Question: I want to ask one question, should I use ListView inside ListView item? Or I should redesign and remake my idea?
Example of ListView, but should be with couple sub items:

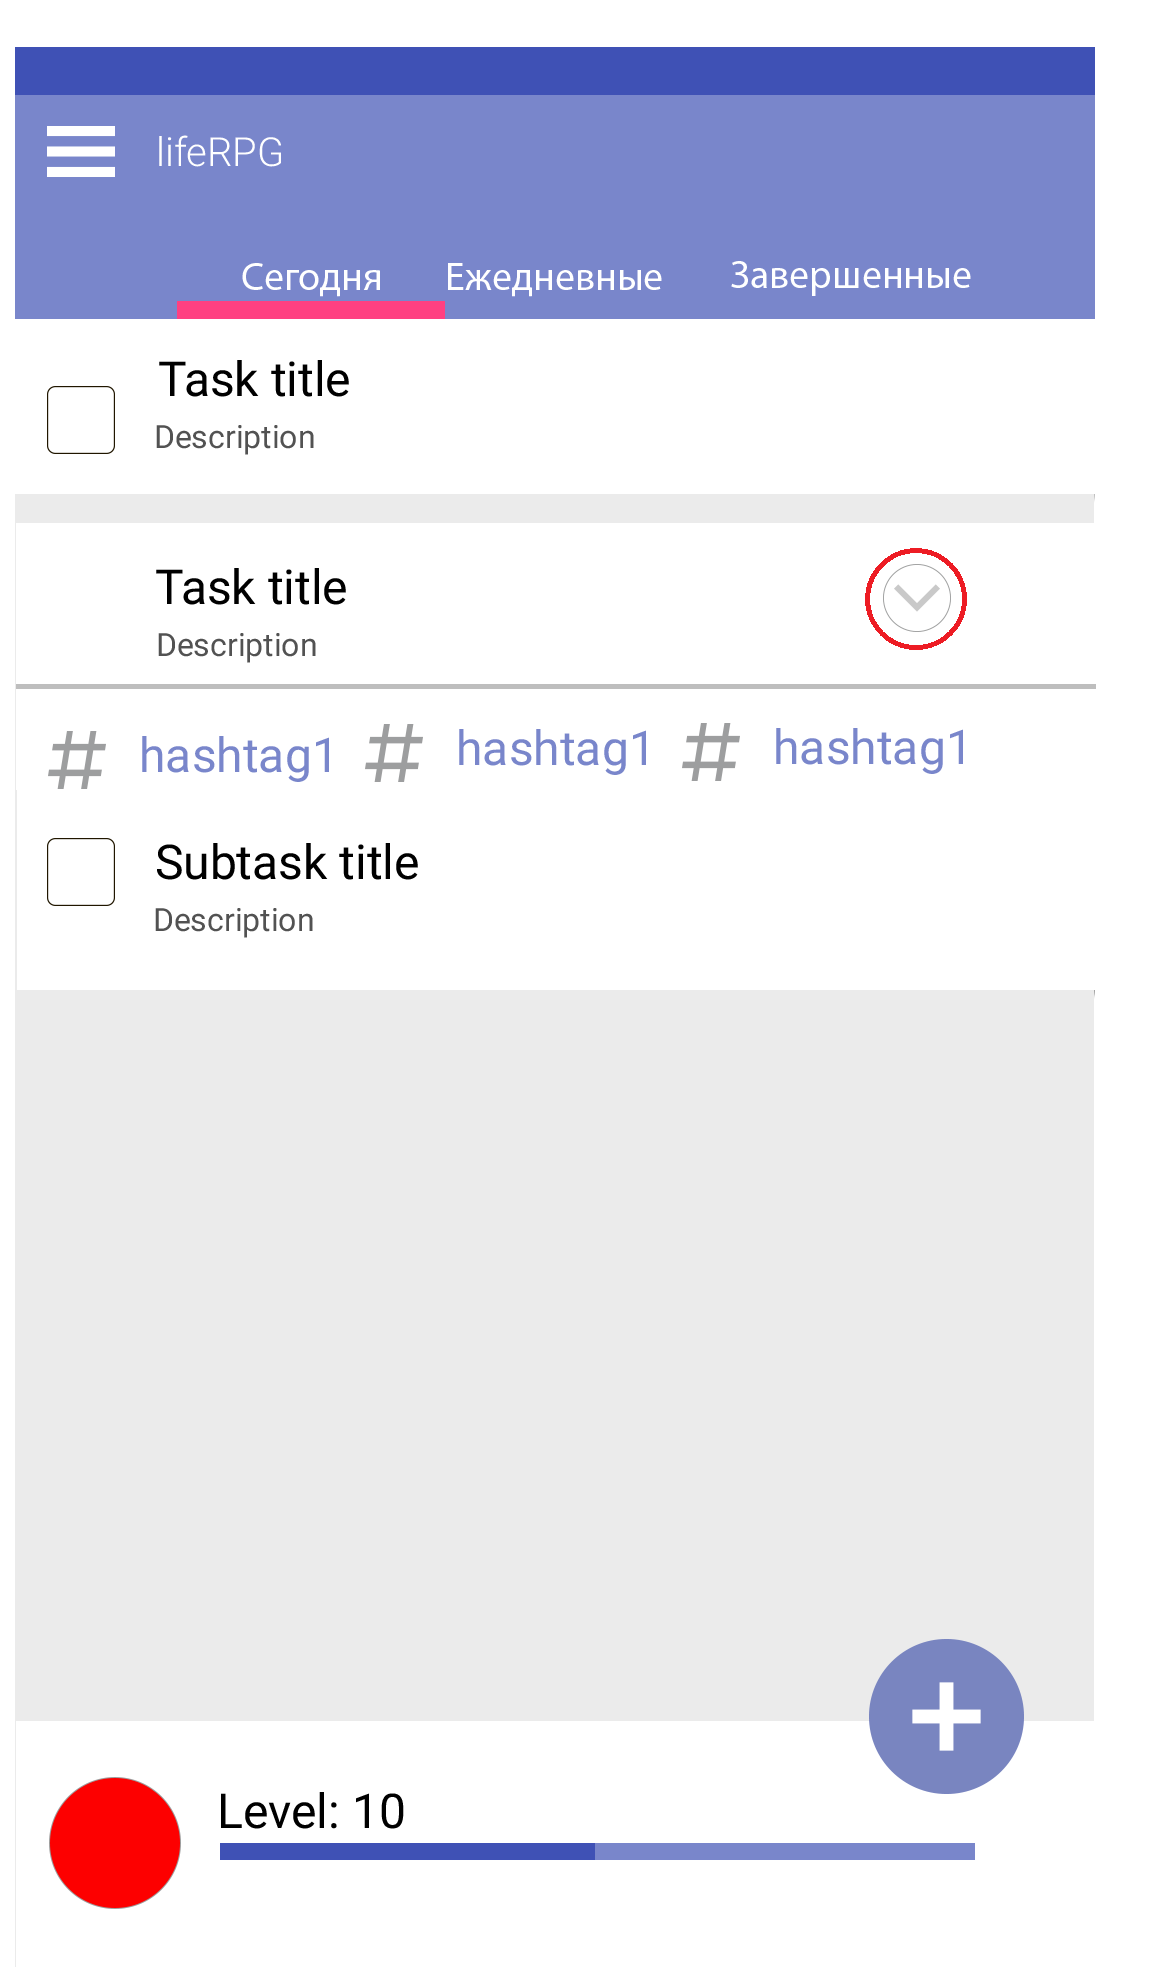
Answer: A 'ListView' inside a 'ListView' item is never a good idea. If you want sublists inside your list you can, for example, use a <URL> instead.